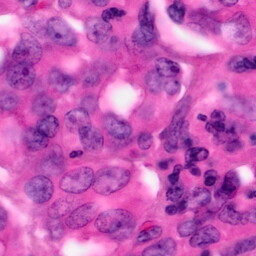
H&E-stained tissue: Pancreatic